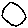
Label: circle